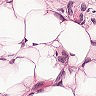
Metastatic tissue present: yes